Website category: university
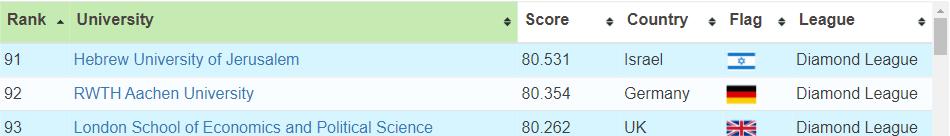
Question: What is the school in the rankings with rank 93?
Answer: London School of Economics and Political Science

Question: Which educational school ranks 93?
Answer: London School of Economics and Political Science

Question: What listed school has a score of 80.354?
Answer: RWTH Aachen University

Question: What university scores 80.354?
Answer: RWTH Aachen University

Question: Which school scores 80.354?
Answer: RWTH Aachen University

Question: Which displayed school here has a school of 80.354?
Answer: RWTH Aachen University

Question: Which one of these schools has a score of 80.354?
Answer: RWTH Aachen University

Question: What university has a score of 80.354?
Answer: RWTH Aachen University

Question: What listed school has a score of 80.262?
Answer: London School of Economics and Political Science

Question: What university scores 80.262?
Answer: London School of Economics and Political Science

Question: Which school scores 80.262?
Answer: London School of Economics and Political Science

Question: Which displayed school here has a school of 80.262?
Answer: London School of Economics and Political Science

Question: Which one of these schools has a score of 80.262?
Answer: London School of Economics and Political Science

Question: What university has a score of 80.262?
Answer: London School of Economics and Political Science

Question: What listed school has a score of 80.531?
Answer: Hebrew University of Jerusalem

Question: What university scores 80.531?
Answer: Hebrew University of Jerusalem

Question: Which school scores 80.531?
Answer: Hebrew University of Jerusalem

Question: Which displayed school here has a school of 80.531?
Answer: Hebrew University of Jerusalem

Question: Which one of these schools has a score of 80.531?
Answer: Hebrew University of Jerusalem

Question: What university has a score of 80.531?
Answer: Hebrew University of Jerusalem

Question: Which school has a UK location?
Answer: London School of Economics and Political Science

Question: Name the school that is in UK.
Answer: London School of Economics and Political Science

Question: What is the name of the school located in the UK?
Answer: London School of Economics and Political Science

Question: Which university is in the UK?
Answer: London School of Economics and Political Science

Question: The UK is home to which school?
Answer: London School of Economics and Political Science

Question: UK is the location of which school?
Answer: London School of Economics and Political Science

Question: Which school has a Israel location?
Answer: Hebrew University of Jerusalem

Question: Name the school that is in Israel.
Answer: Hebrew University of Jerusalem

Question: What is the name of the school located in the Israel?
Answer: Hebrew University of Jerusalem

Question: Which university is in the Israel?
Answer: Hebrew University of Jerusalem

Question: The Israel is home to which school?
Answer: Hebrew University of Jerusalem

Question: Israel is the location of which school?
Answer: Hebrew University of Jerusalem

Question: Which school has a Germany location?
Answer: RWTH Aachen University

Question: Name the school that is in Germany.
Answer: RWTH Aachen University

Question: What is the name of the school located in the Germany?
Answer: RWTH Aachen University

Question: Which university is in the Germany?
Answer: RWTH Aachen University

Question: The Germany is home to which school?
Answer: RWTH Aachen University

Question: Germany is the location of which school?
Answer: RWTH Aachen University